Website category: phone
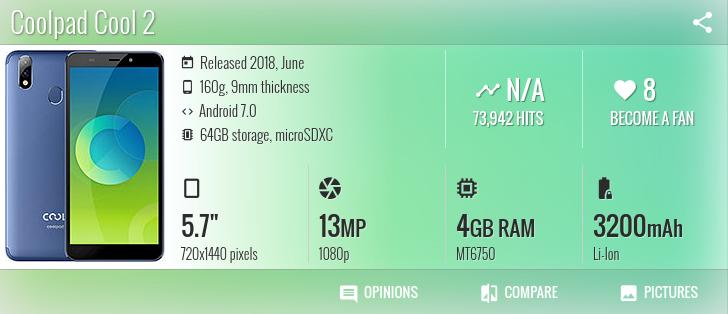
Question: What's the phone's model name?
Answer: Coolpad Cool 2

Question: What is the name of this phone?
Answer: Coolpad Cool 2

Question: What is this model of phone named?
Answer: Coolpad Cool 2

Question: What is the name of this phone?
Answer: Coolpad Cool 2

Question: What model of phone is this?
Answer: Coolpad Cool 2

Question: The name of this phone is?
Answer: Coolpad Cool 2

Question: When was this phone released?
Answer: Released 2018, June

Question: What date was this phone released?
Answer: Released 2018, June

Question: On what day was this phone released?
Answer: Released 2018, June

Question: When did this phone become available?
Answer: Released 2018, June

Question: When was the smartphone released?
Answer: Released 2018, June

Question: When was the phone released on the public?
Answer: Released 2018, June

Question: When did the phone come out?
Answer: Released 2018, June

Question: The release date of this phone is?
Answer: Released 2018, June

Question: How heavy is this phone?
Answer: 160g

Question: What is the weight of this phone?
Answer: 160g

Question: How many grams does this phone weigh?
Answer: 160g

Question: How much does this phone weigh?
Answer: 160g

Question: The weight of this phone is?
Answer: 160g

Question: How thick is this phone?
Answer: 9mm thickness

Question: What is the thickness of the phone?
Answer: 9mm thickness

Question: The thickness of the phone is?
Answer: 9mm thickness

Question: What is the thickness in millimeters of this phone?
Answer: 9mm thickness

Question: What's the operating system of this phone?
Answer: Android 7.0

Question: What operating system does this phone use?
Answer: Android 7.0

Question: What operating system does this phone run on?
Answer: Android 7.0

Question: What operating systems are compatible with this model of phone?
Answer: Android 7.0

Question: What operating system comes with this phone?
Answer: Android 7.0

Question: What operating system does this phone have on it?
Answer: Android 7.0

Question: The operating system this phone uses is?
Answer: Android 7.0

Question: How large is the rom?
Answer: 64GB storage

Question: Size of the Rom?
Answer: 64GB storage

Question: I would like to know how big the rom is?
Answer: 64GB storage

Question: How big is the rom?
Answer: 64GB storage

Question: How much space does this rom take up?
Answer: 64GB storage

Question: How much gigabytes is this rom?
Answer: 64GB storage

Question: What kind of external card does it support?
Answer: microSDXC

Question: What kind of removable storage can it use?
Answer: microSDXC

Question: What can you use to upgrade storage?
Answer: microSDXC

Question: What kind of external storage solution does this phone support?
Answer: microSDXC

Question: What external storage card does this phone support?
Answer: microSDXC

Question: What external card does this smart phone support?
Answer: microSDXC

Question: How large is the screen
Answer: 5.7"

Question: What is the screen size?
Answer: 5.7"

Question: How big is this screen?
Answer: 5.7"

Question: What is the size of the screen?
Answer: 5.7"

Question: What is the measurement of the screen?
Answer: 5.7"

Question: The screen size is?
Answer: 5.7"

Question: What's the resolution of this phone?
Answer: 720x1440 pixels

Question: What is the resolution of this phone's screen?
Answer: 720x1440 pixels

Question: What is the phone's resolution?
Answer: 720x1440 pixels

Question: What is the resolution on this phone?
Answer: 720x1440 pixels

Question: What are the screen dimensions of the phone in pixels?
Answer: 720x1440 pixels

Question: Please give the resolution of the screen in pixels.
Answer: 720x1440 pixels

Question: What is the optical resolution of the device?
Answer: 720x1440 pixels

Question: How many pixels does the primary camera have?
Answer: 13 MP

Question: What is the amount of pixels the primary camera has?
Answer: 13 MP

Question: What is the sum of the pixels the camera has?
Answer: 13 MP

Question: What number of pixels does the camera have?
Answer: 13 MP

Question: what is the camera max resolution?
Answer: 13 MP

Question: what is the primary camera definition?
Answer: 13 MP

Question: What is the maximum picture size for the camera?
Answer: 13 MP

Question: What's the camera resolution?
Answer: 1080p

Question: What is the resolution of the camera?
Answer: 1080p